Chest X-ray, AP view. Patient: 7 years old, sex F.
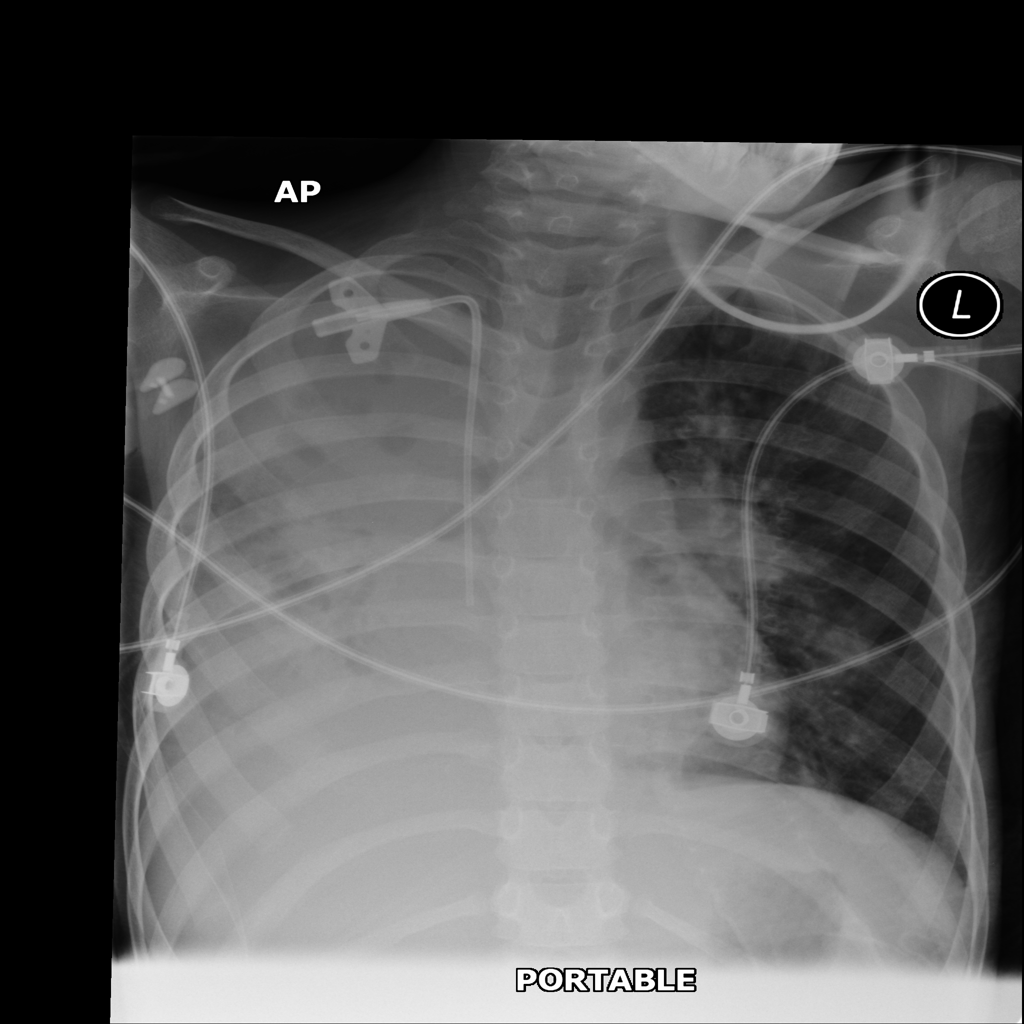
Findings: Consolidation, Infiltration, Pneumonia